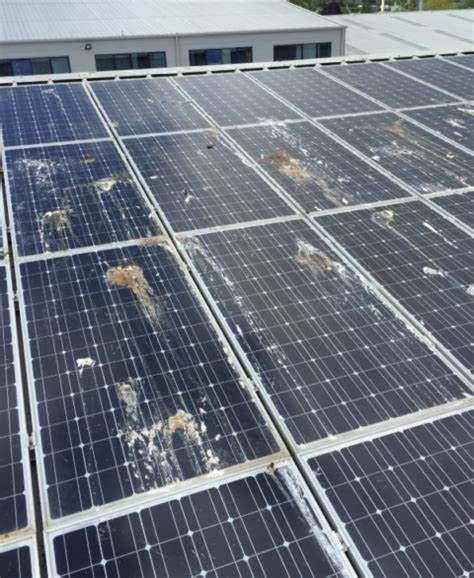
Label: Bird-drop